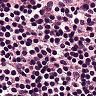
Metastatic tissue present: no